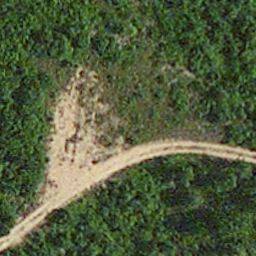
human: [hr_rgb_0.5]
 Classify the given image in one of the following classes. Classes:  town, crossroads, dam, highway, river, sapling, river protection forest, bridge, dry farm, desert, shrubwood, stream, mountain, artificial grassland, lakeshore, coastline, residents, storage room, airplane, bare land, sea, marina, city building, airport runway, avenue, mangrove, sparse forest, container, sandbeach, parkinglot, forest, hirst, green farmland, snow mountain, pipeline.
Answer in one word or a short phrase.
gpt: avenue